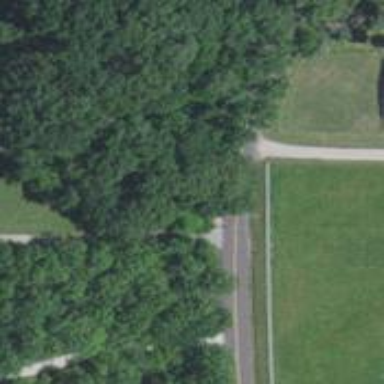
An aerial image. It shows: Tertiary road.